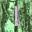
Label: 1